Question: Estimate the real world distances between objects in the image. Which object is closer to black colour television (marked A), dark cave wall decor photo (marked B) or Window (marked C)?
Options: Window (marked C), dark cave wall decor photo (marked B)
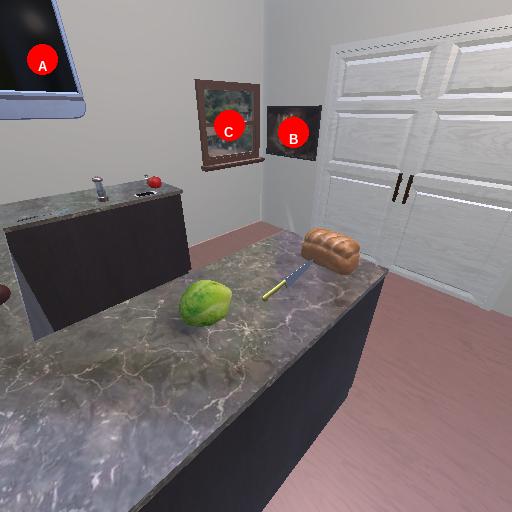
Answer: Window (marked C)